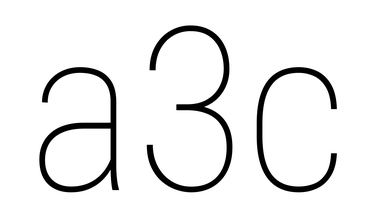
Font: Roboto_Condensed_Thin